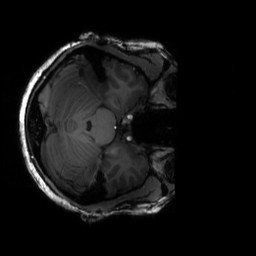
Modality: T1w
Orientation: axial
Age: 24
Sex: female
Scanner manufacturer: siemens
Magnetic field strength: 6.98 T
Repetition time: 3 s
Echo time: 0.00388 s